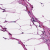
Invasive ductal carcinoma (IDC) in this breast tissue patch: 0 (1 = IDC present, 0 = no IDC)